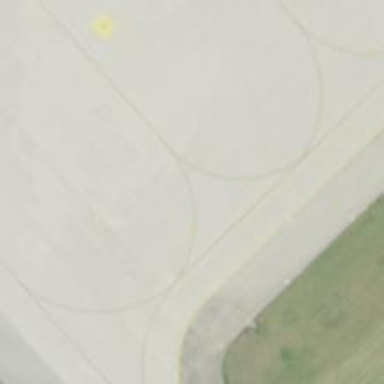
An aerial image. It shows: View of taxiway at the airport.